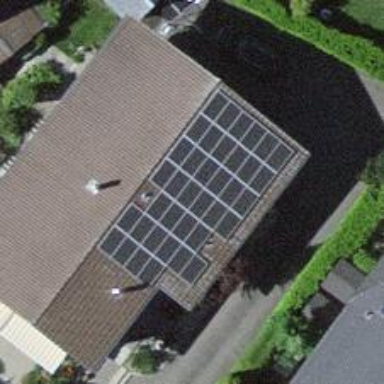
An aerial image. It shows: Solar power generator utilizing photovoltaic technology with solar photovoltaic panels.